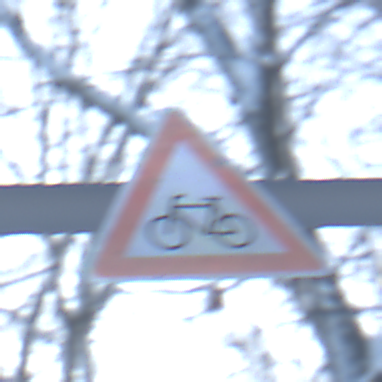
Verkehrszeichen: RadverkehrRechts
Umgebung: Outdoor, Nature
Tageszeit: MorningAfternoon
Wetter: Clear
Licht: Natural
Jahreszeit: Winter
Kontrast: LowContrast